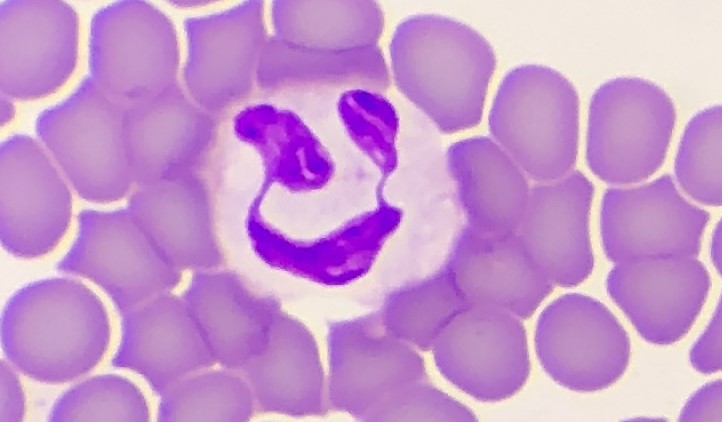
White blood cell type: Neutrophil